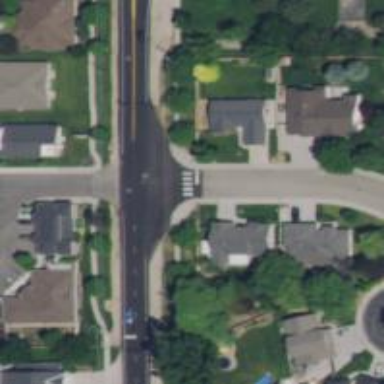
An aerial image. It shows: Asphalt footway with marked crossing.